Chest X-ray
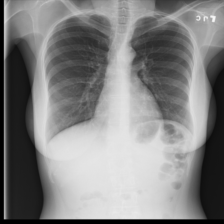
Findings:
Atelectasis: negative
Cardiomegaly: negative
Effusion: negative
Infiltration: negative
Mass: negative
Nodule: negative
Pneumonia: negative
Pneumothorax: negative
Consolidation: negative
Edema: negative
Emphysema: negative
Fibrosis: negative
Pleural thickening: negative
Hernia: negative